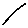
Label: line